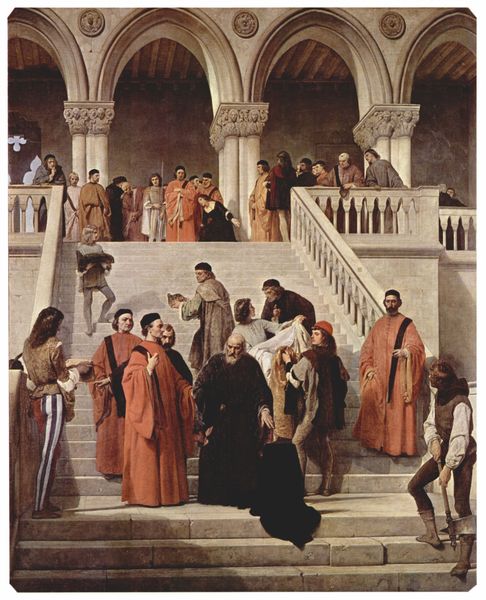
Titel: Der Tod des Dogen Marin Faliero
Künstler: Francesco Hayez
Standort: Milano
Institution: Pinacoteca di Brera
Schlagwörter: blau, dunkel, gemälde, himmel, mann, schatten, umhang, vogel, weiß, menschen, ocker, braun, fenster, frau, haar, hell, hut, hüte, kopfbedeckungen, licht, marmor, männer, orange, pfeiler, schwarz, säule, säulen, gebäude, haus, rot, beige, herren, malerei, versammlung, alt, bart, bärte, hose, kappe, mütze, wand, barock, diener, henker, kleidung, mensch, stehen, stein, taube, tragen, bild, bildnis, gelehrte, herr, öl, brüstung, kirche, gewand, haare, mantel, tücher, decke, gewänder, kind, personen, renaissance, kinder, kreis, kopfbedeckung, bogen, italien, perspektive, venedig, rundbogen, treppe, treppen, arch, arches, bishop, column, columns, court, crowd, hall, hands, hat, kissen, lanze, men, oil, palace, papst, people, pope, priest, red, robes, stairs, steps, sword, white, women, black, dress, dresses, meeting, old, painting, robe, woman, wandmalerei, gestreift, streifen, aufgang, balken, durchgang, geländer, railing, stufe, stufen, junge, bauer, bögen, arkade, loggia, antike, greis, kreuz, palast, balustrade, dom, knien, stiefel, hauben, holzdecke, arkaden, kapitelle, rom, kapitell, pfarrer, sandstein, spitzbögen, axt, antik, greek, man, sky, stone, toga, mittelalter, rundbögen, klerus, priester, florenz, building, young, griechenland, hellebarde, geistliche, umhänge, ballustrade, kutten, balu, fresko, absatz, bänder, castle, hats, beard, romantic, bau, faces, tunnel, roben, säulengang, medici, leonardo, family, rome, treppenaufgang, tondi, vierpass, venice, pants, school, abt, säulenarkade, würdenträger, pillar, jester, arkadenbogen, carry, christian, page, knappe, arkadenbögen, academic, pabst, galileo, rabbiner, fegen, freskomalerei, stadthalter, dogen, philosopher, runbögen, pavilion, bereuen, galilei galileo, galileo galilei, 19th century, axe, stairway, doge, tones, descending, judge, ceaser, patrizianer, colunm, 고대, 남자, 종교, 철학, 그리스'노인, 토론, 첨예하다, mrn, palst, sebapti